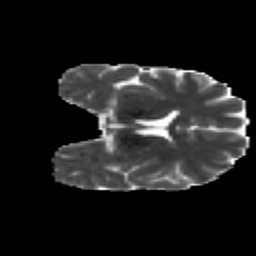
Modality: MD
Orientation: coronal
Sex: male
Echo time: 0.114 s